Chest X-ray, AP view. Patient: 66 years old, sex M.
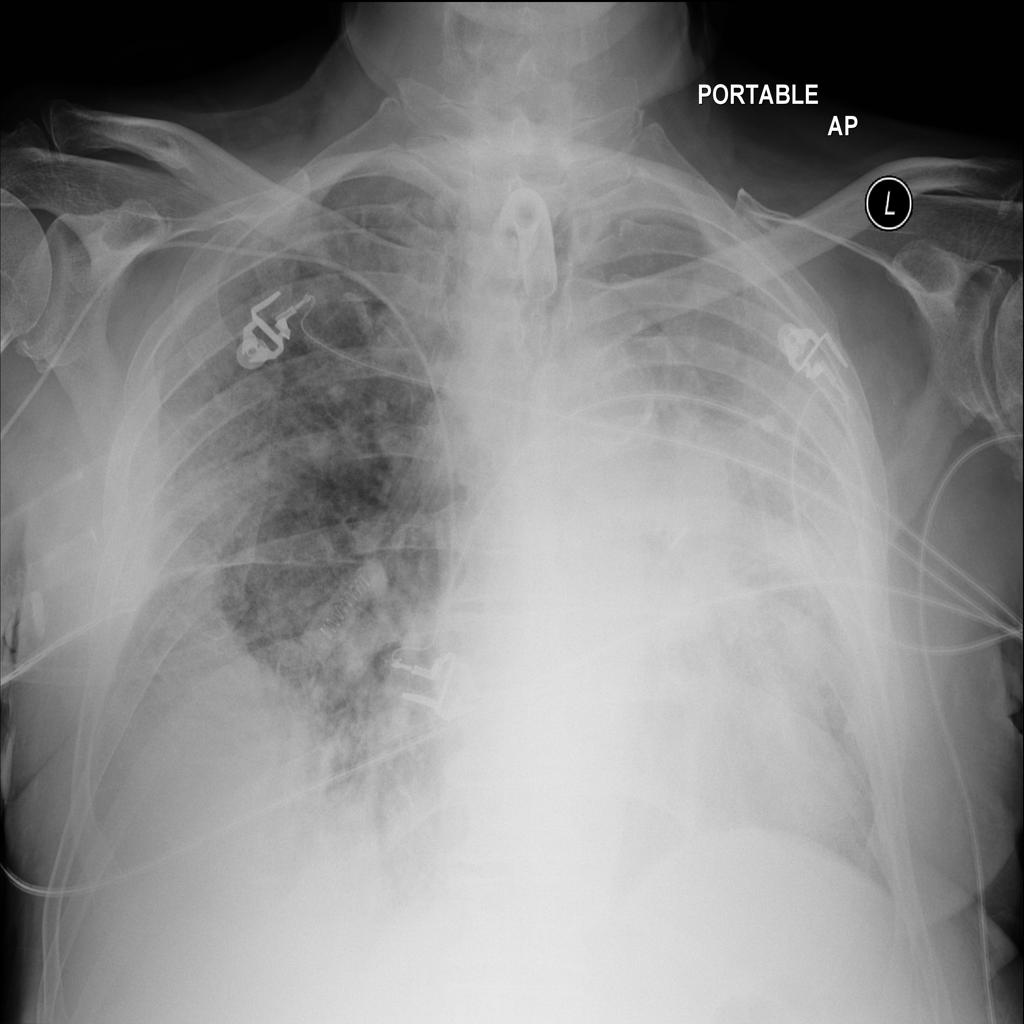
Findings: Infiltration, Pleural_Thickening